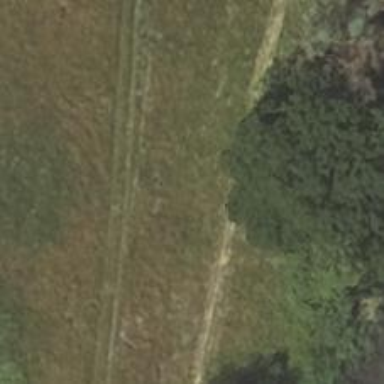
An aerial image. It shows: Track with grade5 tracktype.